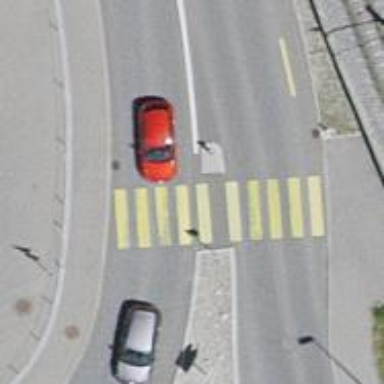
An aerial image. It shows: Uncontrolled zebra crossing with central island.